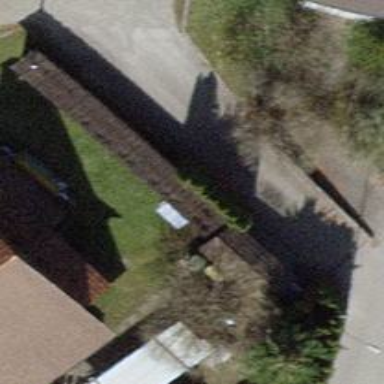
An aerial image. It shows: Wooden wall barrier.